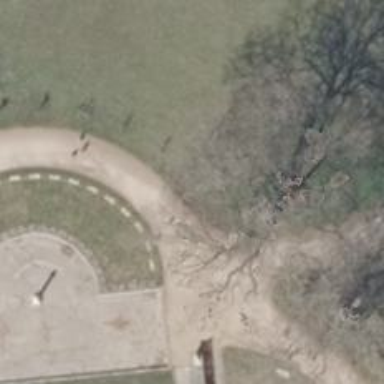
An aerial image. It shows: Deciduous tree of the Robinia genus in park.